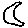
Label: moon